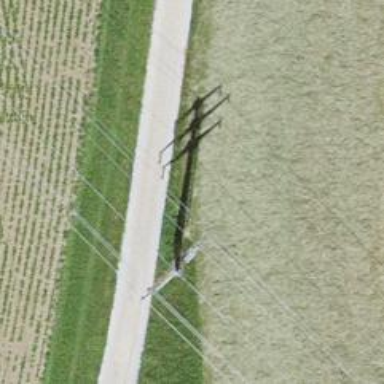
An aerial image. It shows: Power line in the image.